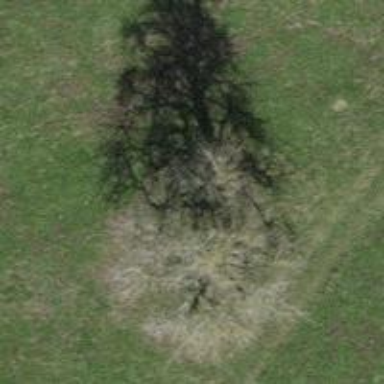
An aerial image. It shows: Beautiful tree in nature.